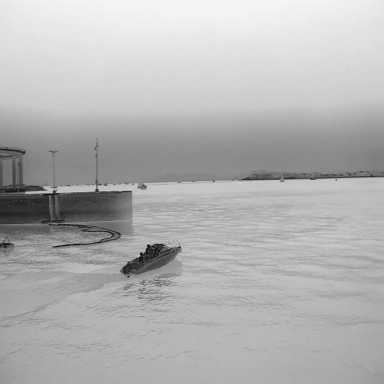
There are 13 objects shown in the infrared image, including a canoe, three sailboats, and nine bulk_carriers.